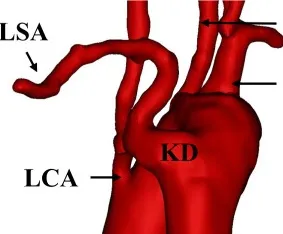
Preoperative 3D-CT reconstruction. (E, F) show the right aortic arch with branches and KD. LCA, left common carotid artery; RCA, right common carotid artery; RSA, right subclavian artery; LSA, left subclavian artery; RAA, right aortic arch; KD, kommerell diverticulum.
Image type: radiology (ct)